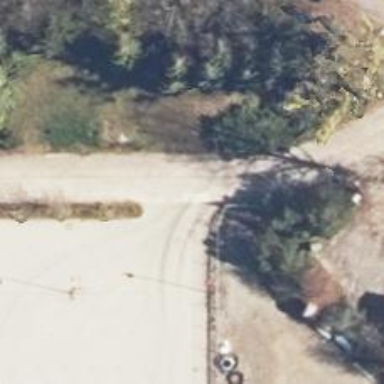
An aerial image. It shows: Concrete driveway.